Interaction volume radius: 5 \u00c5
Interaction volume height: 15 \u00c5
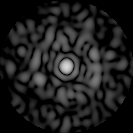
Disorder parameter: 0.8252